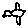
Label: bird